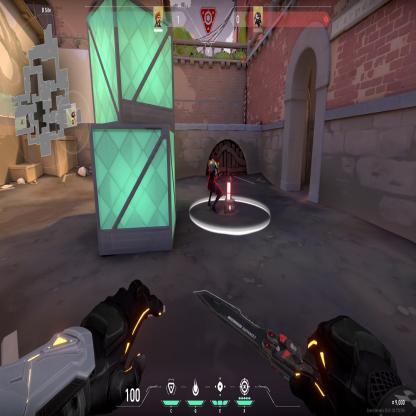
Label: planted spike ; enemy